Question: I want my ToolBar to serve as an ActionBar and I want it to look like a light theme with a dark action bar. I can't seem to find the right combination to do it.
This is what I have in styles.xml
'''
<style name="Theme.MyTheme" parent="Theme.AppCompat.Light.DarkActionBar">
<item name="windowActionBar">false</item>
<item name="colorPrimary">@color/my_awesome_color</item>
<item name="android:textColorPrimary">@color/my_awesome_text_color</item>
<item name="colorPrimaryDark">@color/my_awesome_darker_color</item>
<item name="colorAccent">@color/accent</item>
</style>
'''
And My toolbar
'''
<android.support.v7.widget.Toolbar
android:id="@+id/my_awesome_toolbar"
android:layout_width="match_parent"
android:layout_height="wrap_content"
android:background="?attr/colorPrimary"
android:minHeight="?attr/actionBarSize" />
'''
Currently I get this

What I want is that the menu items be white as well
Is there an elegant solution or do I have to choose a custom style for each one of the toolbar's items? It seems there should be.
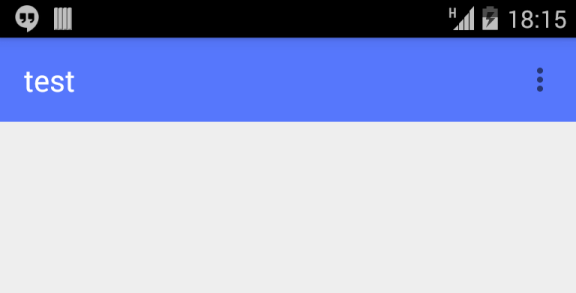
Answer: You can use the following theme on your Toolbar to get it to appear "dark". The first portion 'app:theme' themes the color of the text on Toolbar to be light among other things. The 'app:popupTheme' is for styling the overflow menu indicator to be light.
'''
<android.support.v7.widget.Toolbar
android:layout_height="wrap_content"
android:layout_width="match_parent"
android:minHeight="@dimen/triple_height_toolbar"
app:theme="@style/ThemeOverlay.AppCompat.Dark.ActionBar"
app:popupTheme="@style/ThemeOverlay.AppCompat.Light" />
'''